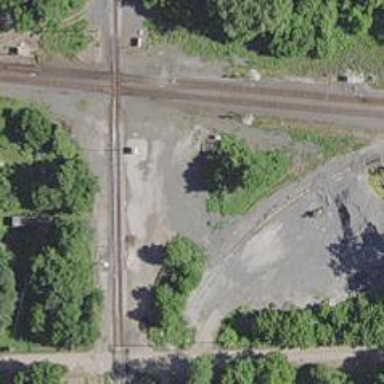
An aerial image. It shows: Junction on the railway.